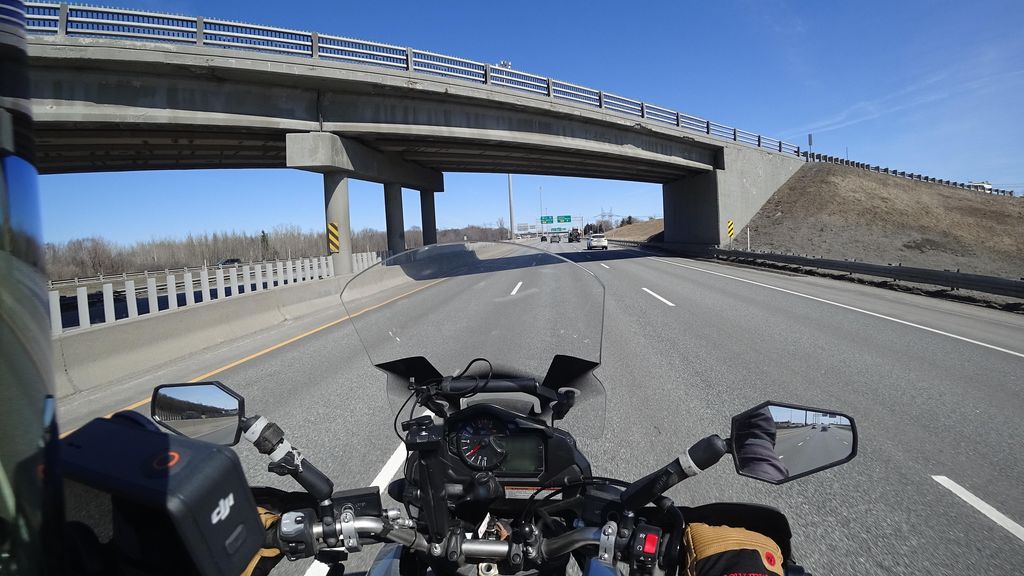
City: quebec_city